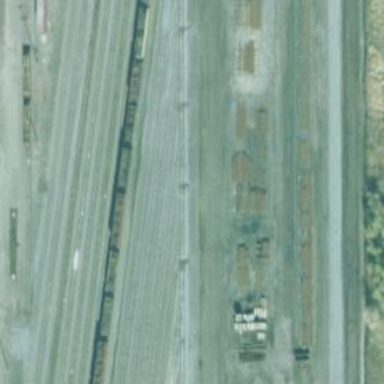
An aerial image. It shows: Railway yard.